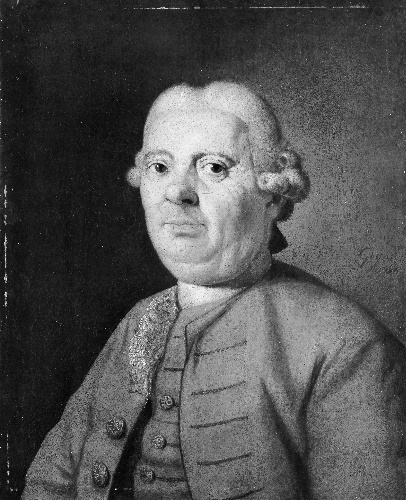
Title: Portrait of a Man
Artist: Italian Painter
Artist bio: 18th century
Object type: Painting
Classification: Paintings
Medium: Oil on canvas
Dimensions: 22 x 17 1/2 in. (55.9 x 44.5 cm)
Department: European Paintings
Credit line: H. O. Havemeyer Collection, Bequest of Mrs. H. O. Havemeyer, 1929
Accession year: 1929
Repository: Metropolitan Museum of Art, New York, NY
Tags: Men|Portraits